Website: bh-photo
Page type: account-selection
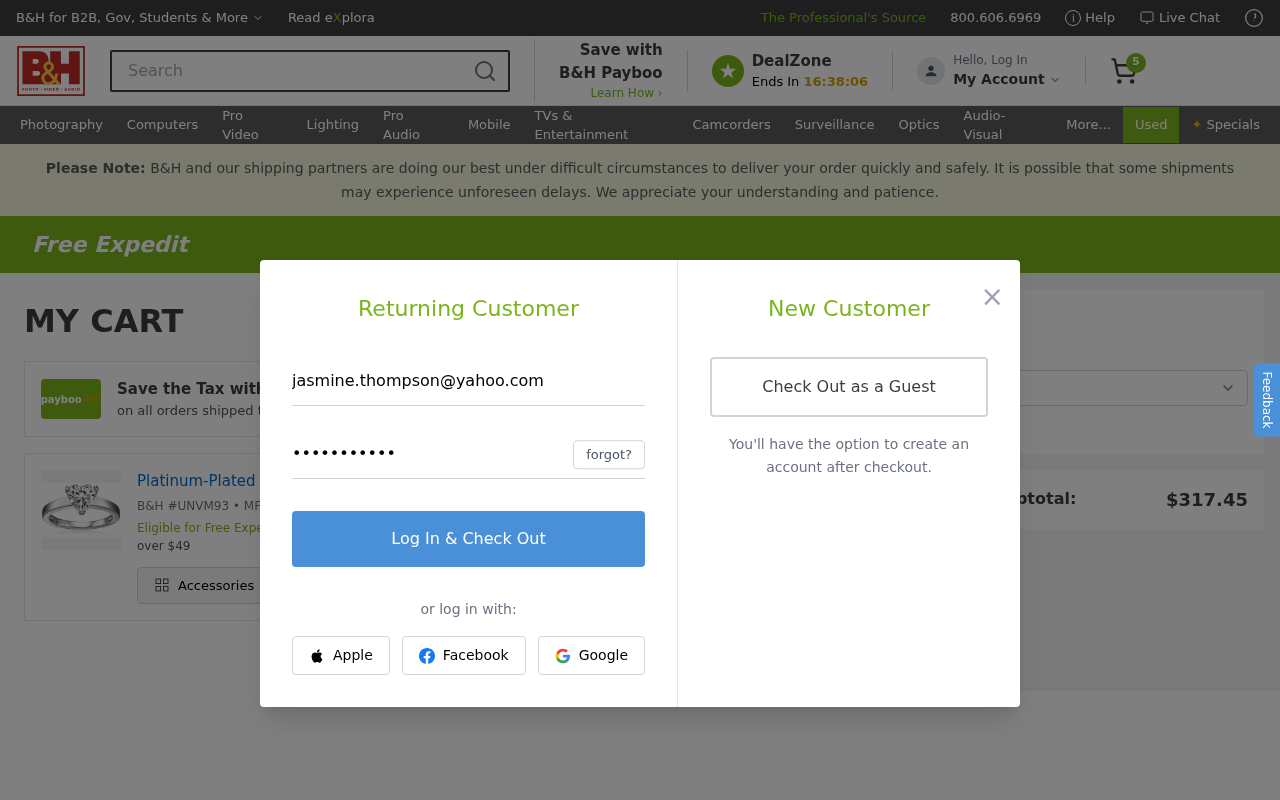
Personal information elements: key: PII_EMAIL
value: jasmine.thompson@yahoo.com
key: PII_POSTCODE
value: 72558
Product elements: key: PRODUCT1_NAME
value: Platinum-Plated Silver Heart-Shape (1.5 cttw) Solitaire Ring made with Swarovski Zirconia, Size 5
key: PRODUCT1_QUANTITY
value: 5
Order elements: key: ORDER_NUM_ITEMS
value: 5
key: ORDER_SUBTOTAL
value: $317.45
Search elements: key: HEADER_SEARCH
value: Search
Other elements: key: BH_ITEM_NUMBER
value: UNVM93
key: MFR_NUMBER
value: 90735E